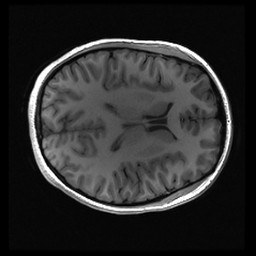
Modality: inplaneT1
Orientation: axial